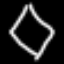
Label: diamond